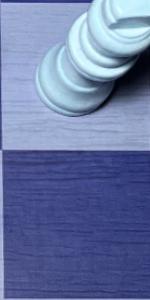
Label: Empty